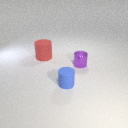
large red rubber cylinder behind small purple metal cylinder